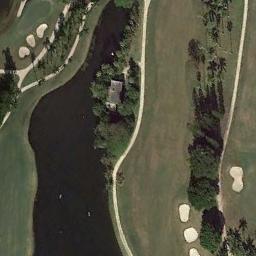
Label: golf_course